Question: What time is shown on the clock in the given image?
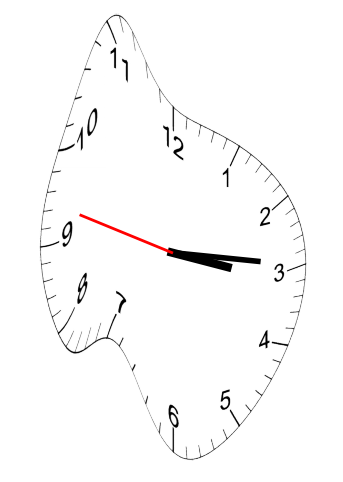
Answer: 03:14:47